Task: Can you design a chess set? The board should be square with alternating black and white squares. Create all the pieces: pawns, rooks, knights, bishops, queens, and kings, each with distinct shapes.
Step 1730:
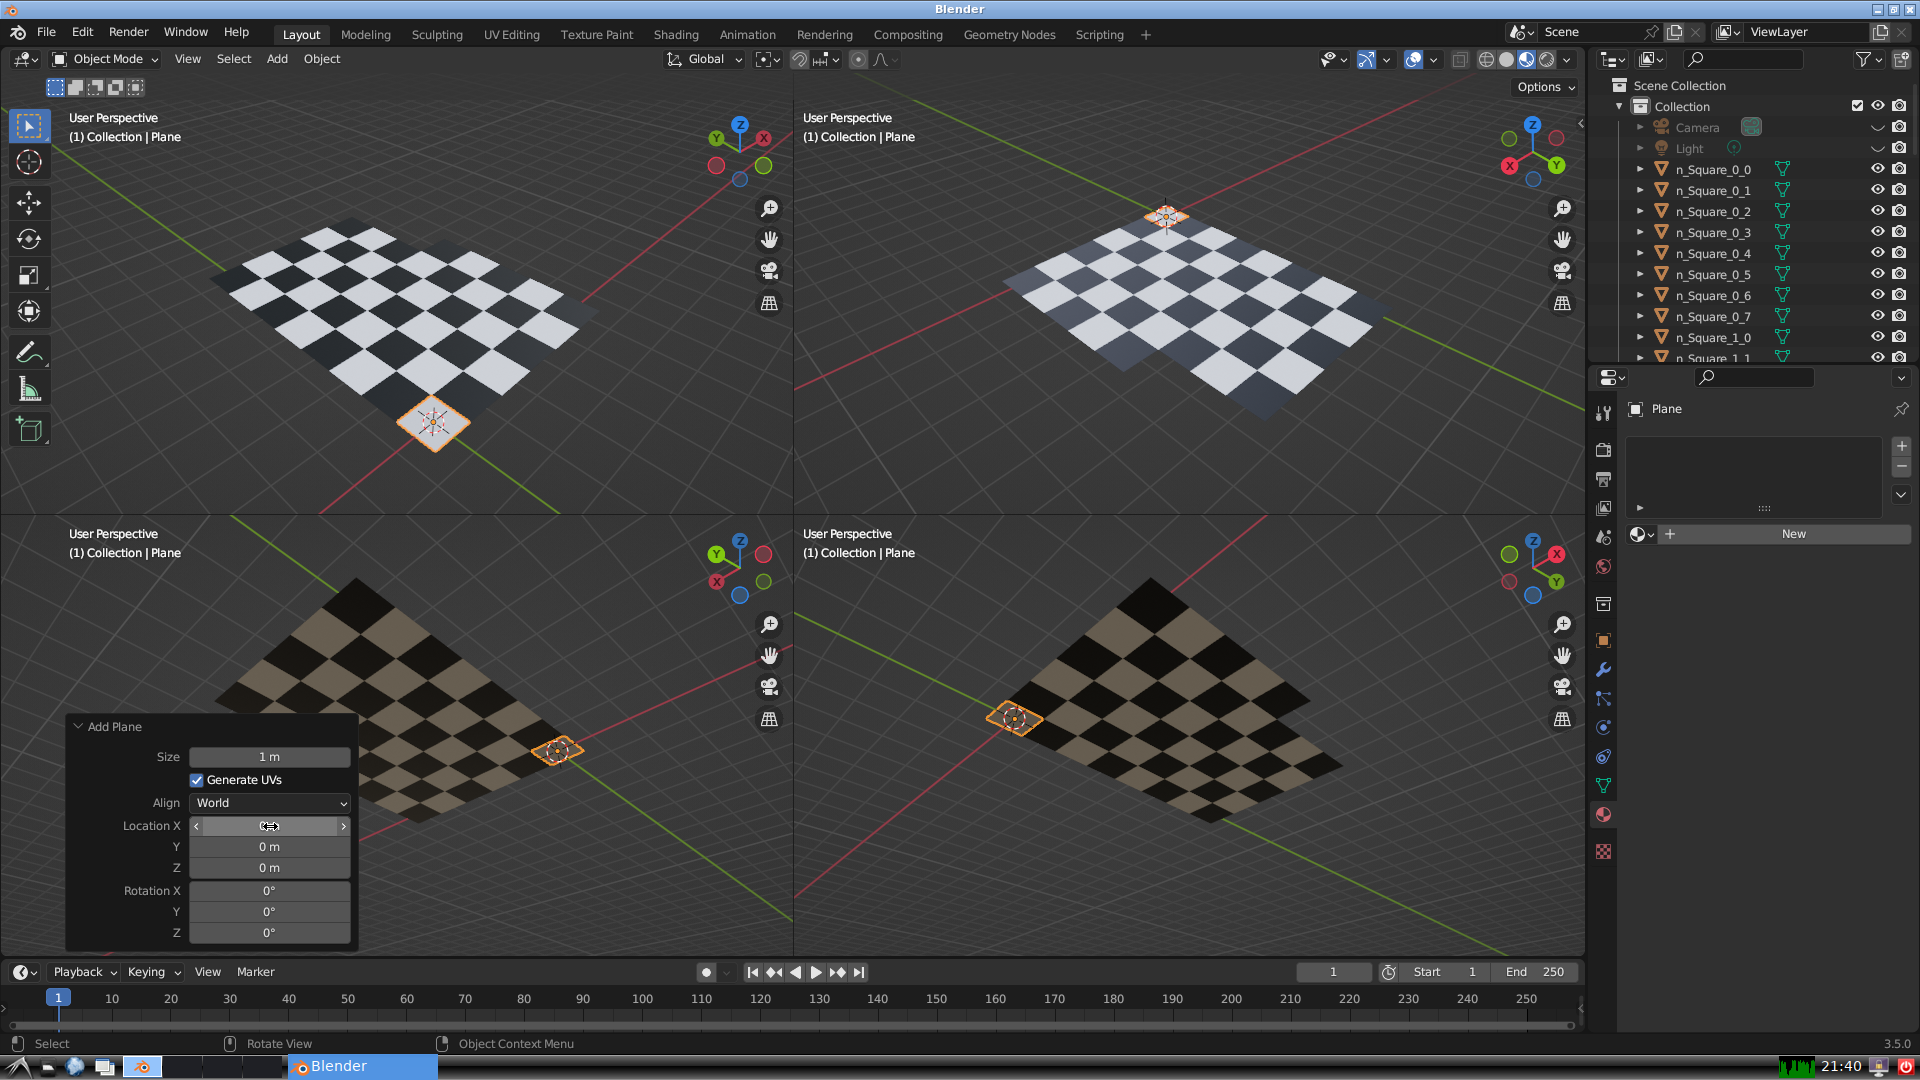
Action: click: no